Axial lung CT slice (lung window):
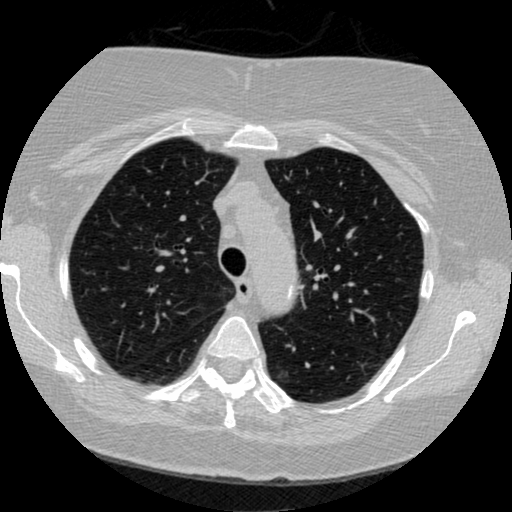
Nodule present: no